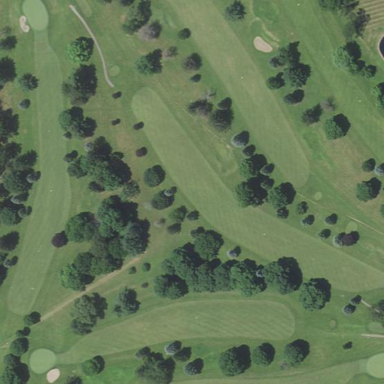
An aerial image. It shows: Rough area in golf course.